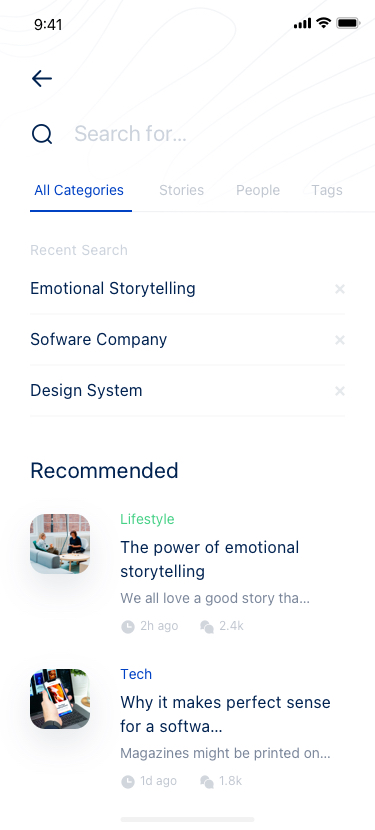
Text in this UI design:
Search for…
All Categories
Stories
People
Tags
Recent Search
Emotional Storytelling
Sofware Company
Design System
Recommended
👏
The power of emotional storytelling
We all love a good story tha…
2h ago
2.4k
Lifestyle
👏
Why it makes perfect sense for a softwa…
Magazines might be printed on…
1d ago
1.8k
Tech